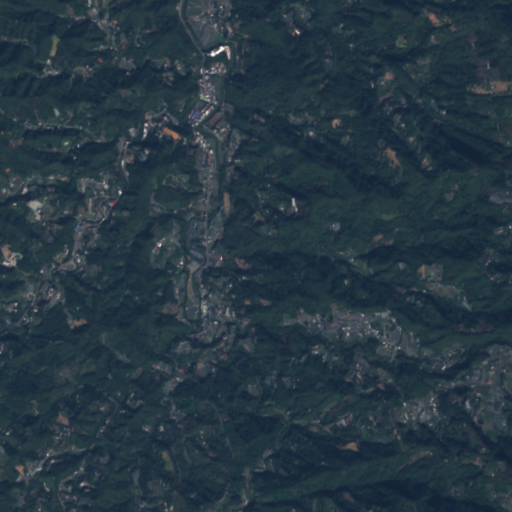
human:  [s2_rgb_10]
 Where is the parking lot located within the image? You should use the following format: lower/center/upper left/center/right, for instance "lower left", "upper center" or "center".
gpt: The parking lot is located in the lower right of the image.
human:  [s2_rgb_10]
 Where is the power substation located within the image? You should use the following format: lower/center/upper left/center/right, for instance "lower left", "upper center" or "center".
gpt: The power substation is located in the center left of the image.
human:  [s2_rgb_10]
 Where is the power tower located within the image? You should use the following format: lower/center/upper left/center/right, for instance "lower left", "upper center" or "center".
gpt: There is no power tower in the image.